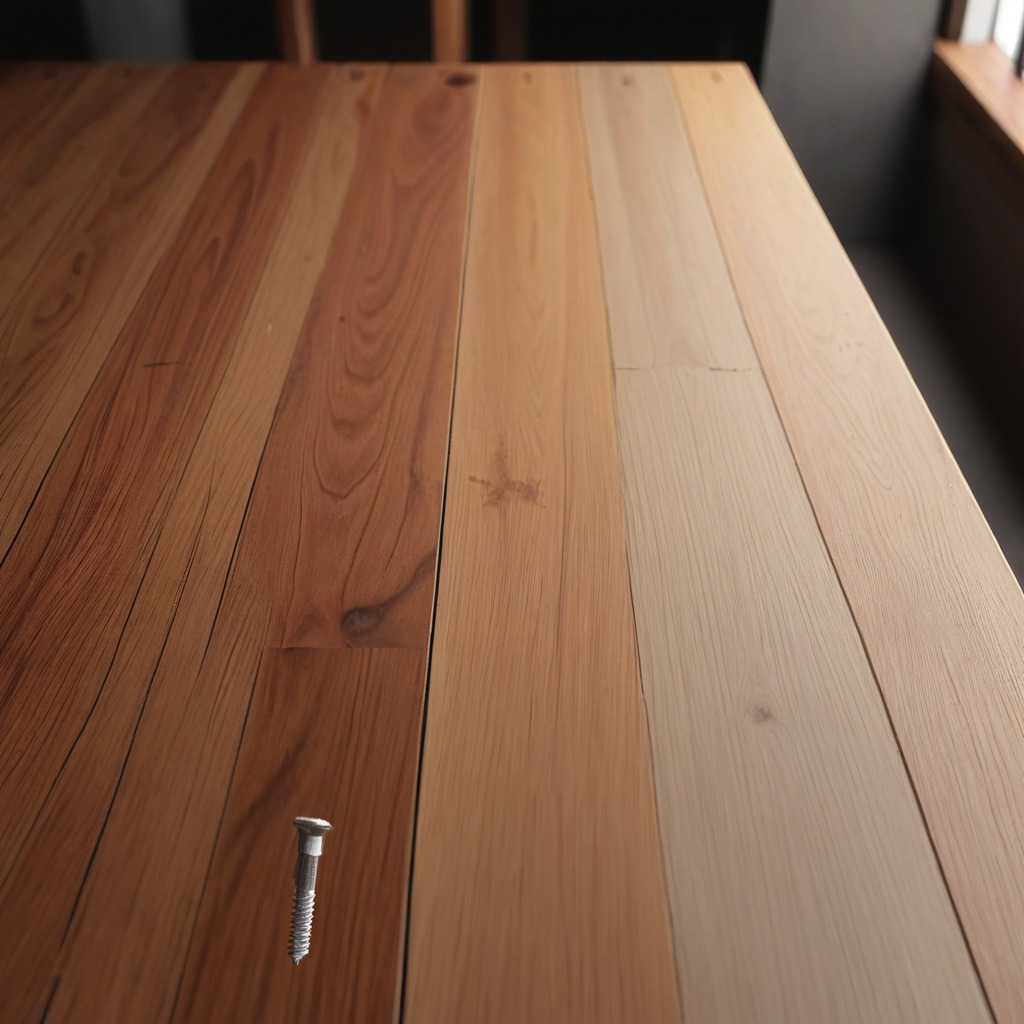
A metal screw is lying on a wooden table in a carpentry studio.